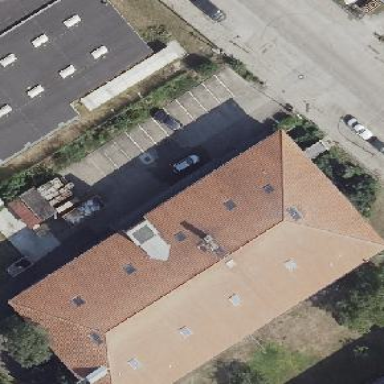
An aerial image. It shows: View of roof of building.